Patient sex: M
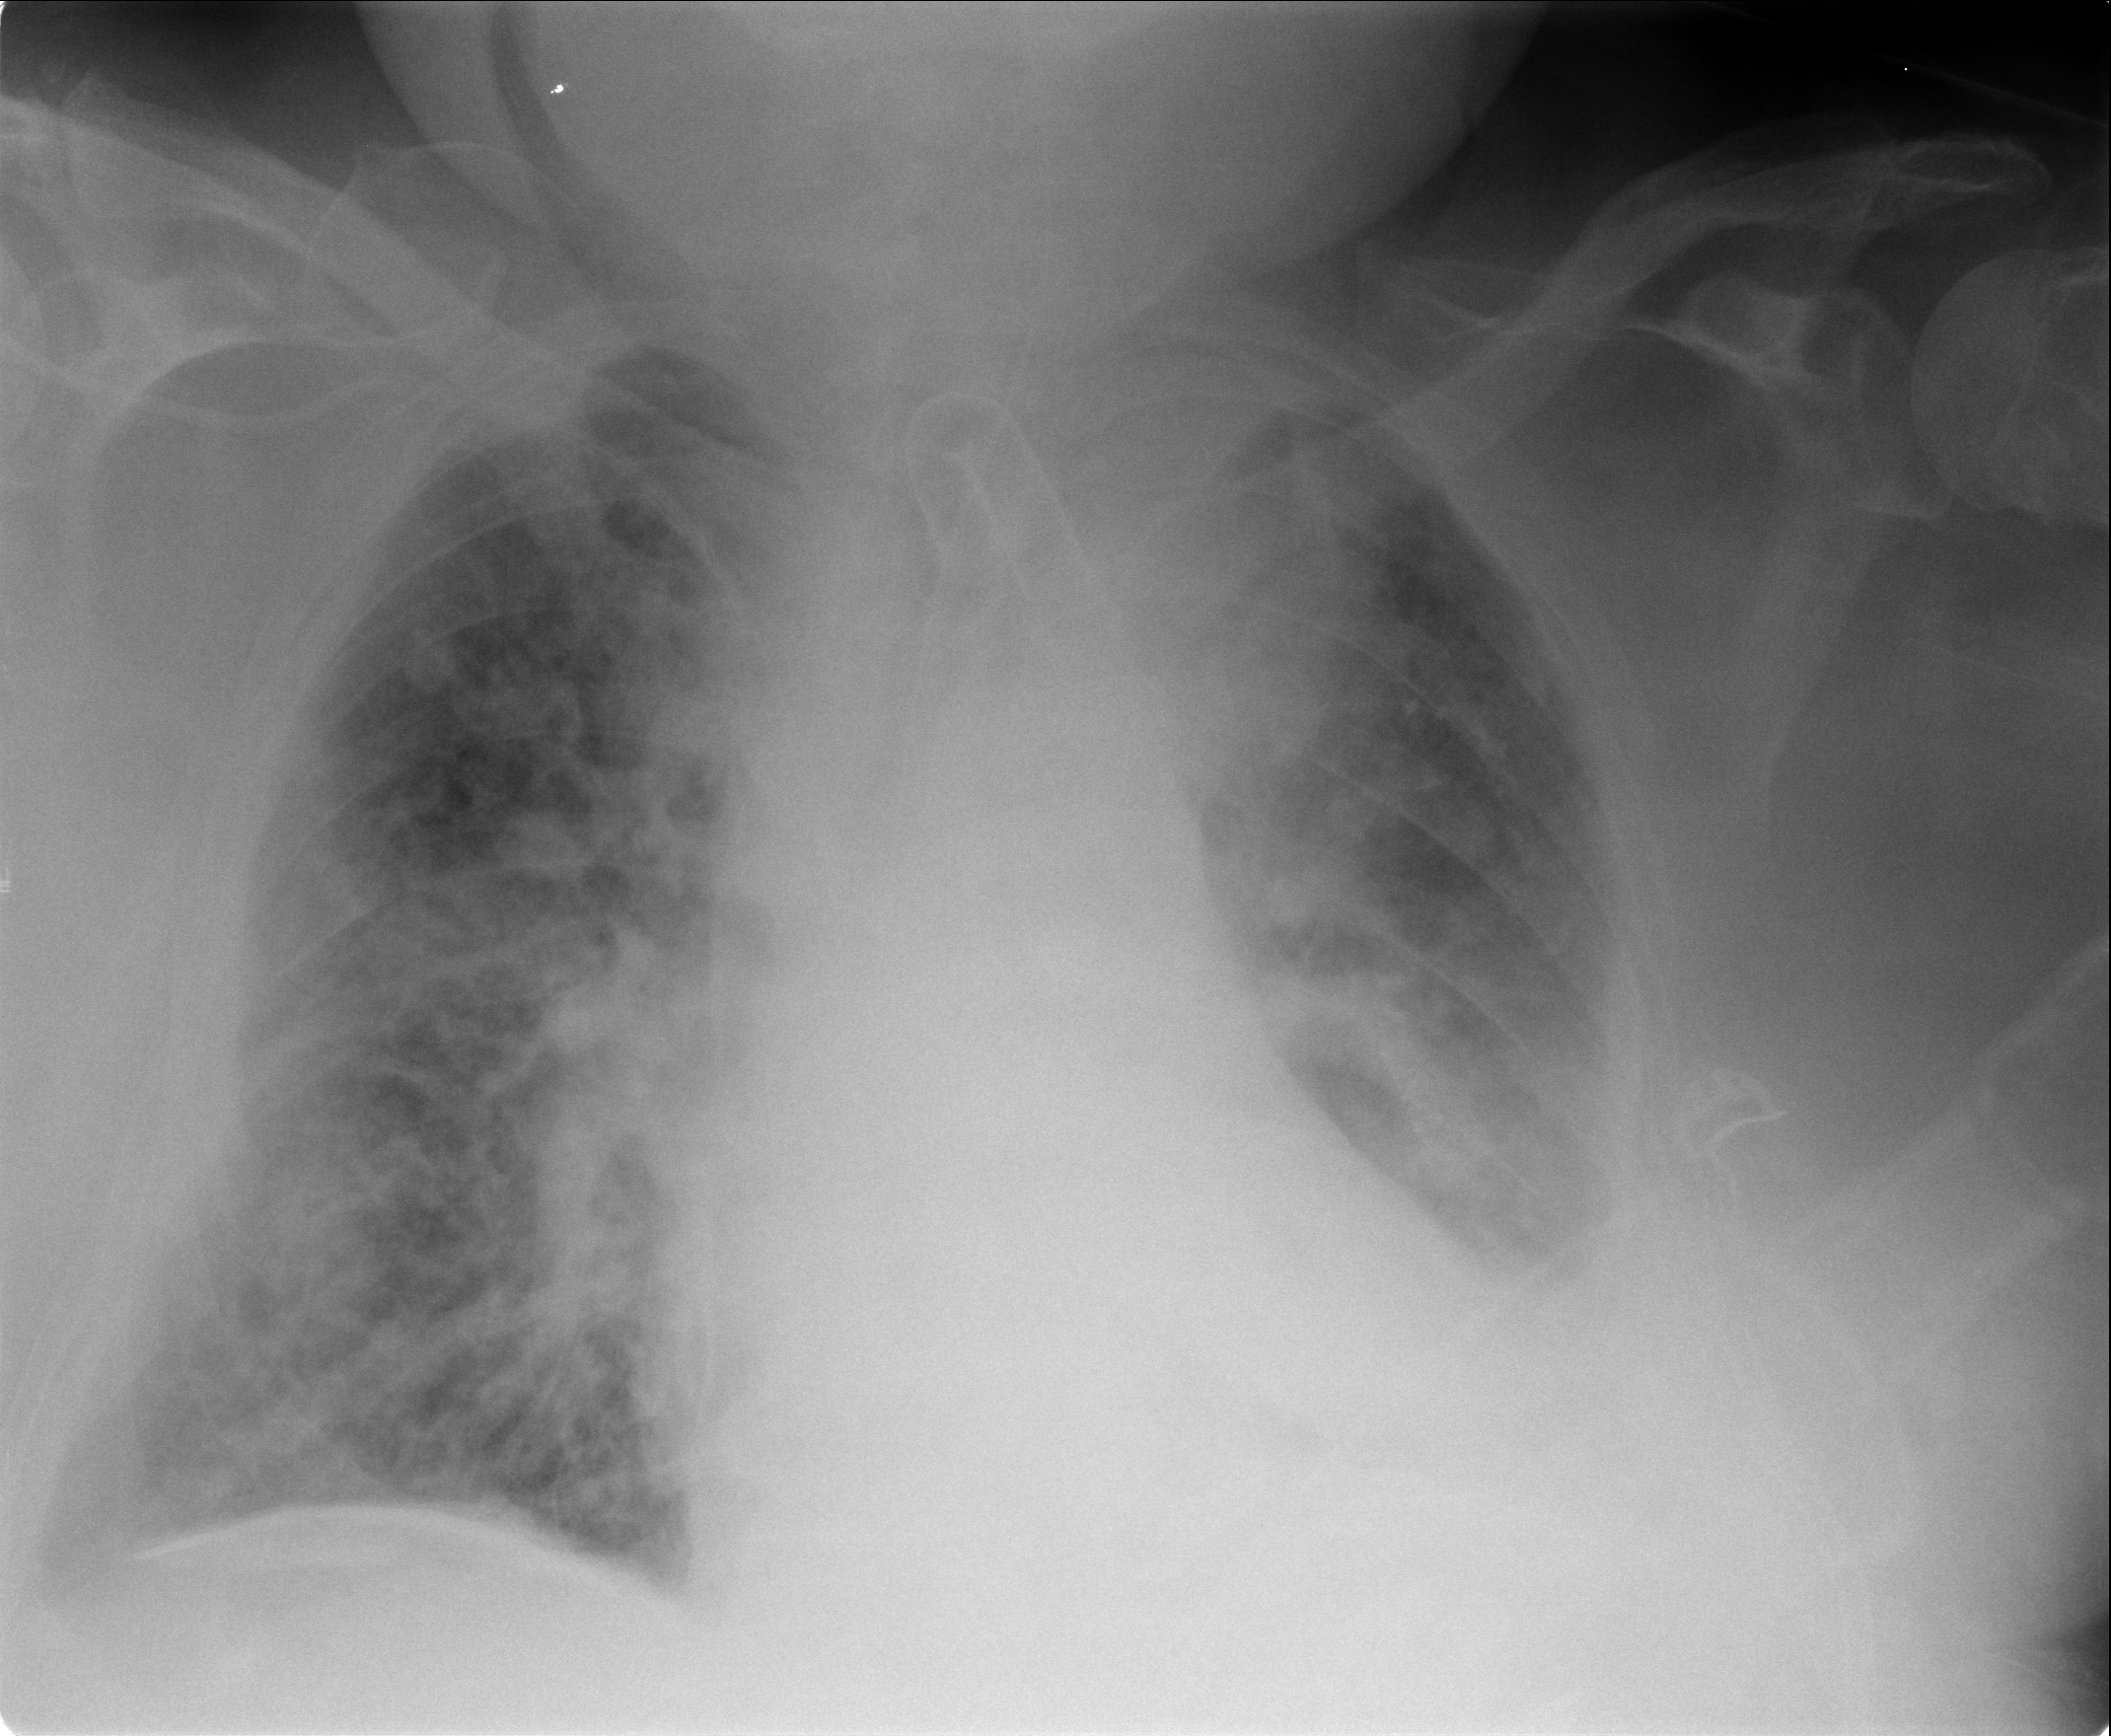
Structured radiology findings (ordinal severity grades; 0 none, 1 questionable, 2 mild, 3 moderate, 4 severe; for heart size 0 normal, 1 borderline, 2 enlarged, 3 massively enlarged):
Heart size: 0
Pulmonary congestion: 3
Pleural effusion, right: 0
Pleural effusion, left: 3
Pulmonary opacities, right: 3
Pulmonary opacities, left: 1
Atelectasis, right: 2
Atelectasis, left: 2